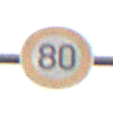
Verkehrszeichen: Geschwindigkeit80
Umgebung: Outdoor, Suburban
Tageszeit: MorningAfternoon
Wetter: Overcast
Licht: Natural
Jahreszeit: NotSpecified
Kontrast: LowContrast